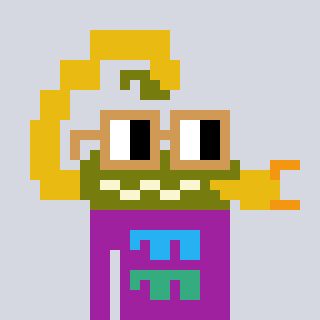
a pixel art character with square brown glasses, a scorpion-shaped head and a magenta-colored body on a cool background